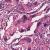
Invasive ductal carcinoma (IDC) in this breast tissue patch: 0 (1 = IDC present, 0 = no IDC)